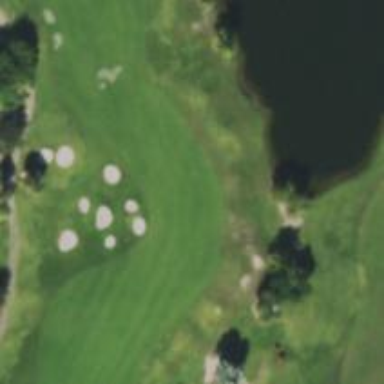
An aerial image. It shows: View of golf hole.